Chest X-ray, PA view. Patient: 32 years old, sex F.
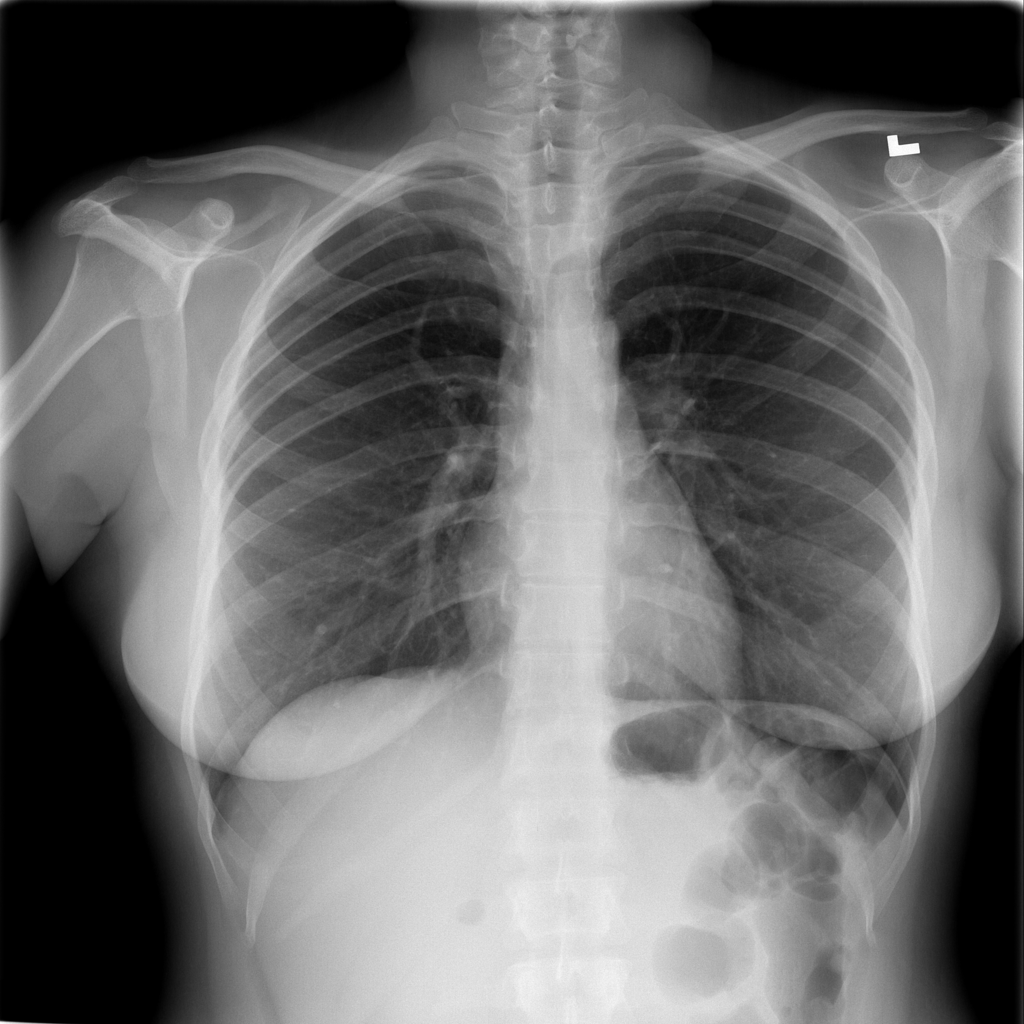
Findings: No Finding